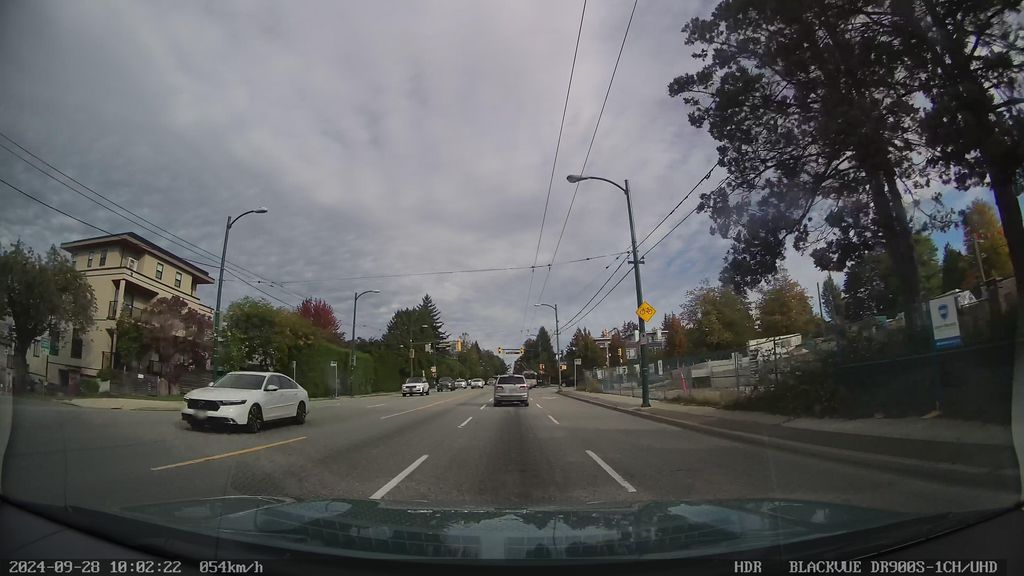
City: vancouver